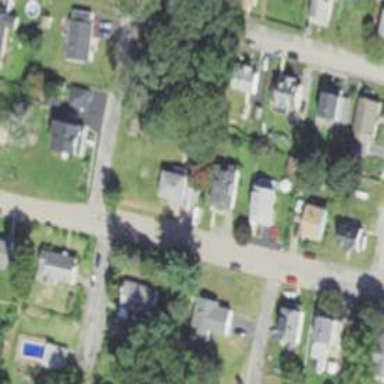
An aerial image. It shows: Residential driveway designated as service road.